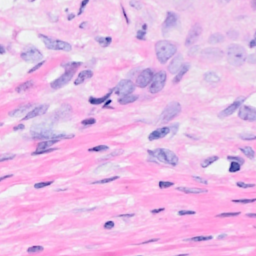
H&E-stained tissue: Breast